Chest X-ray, PA view. Patient: 56 years old, sex F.
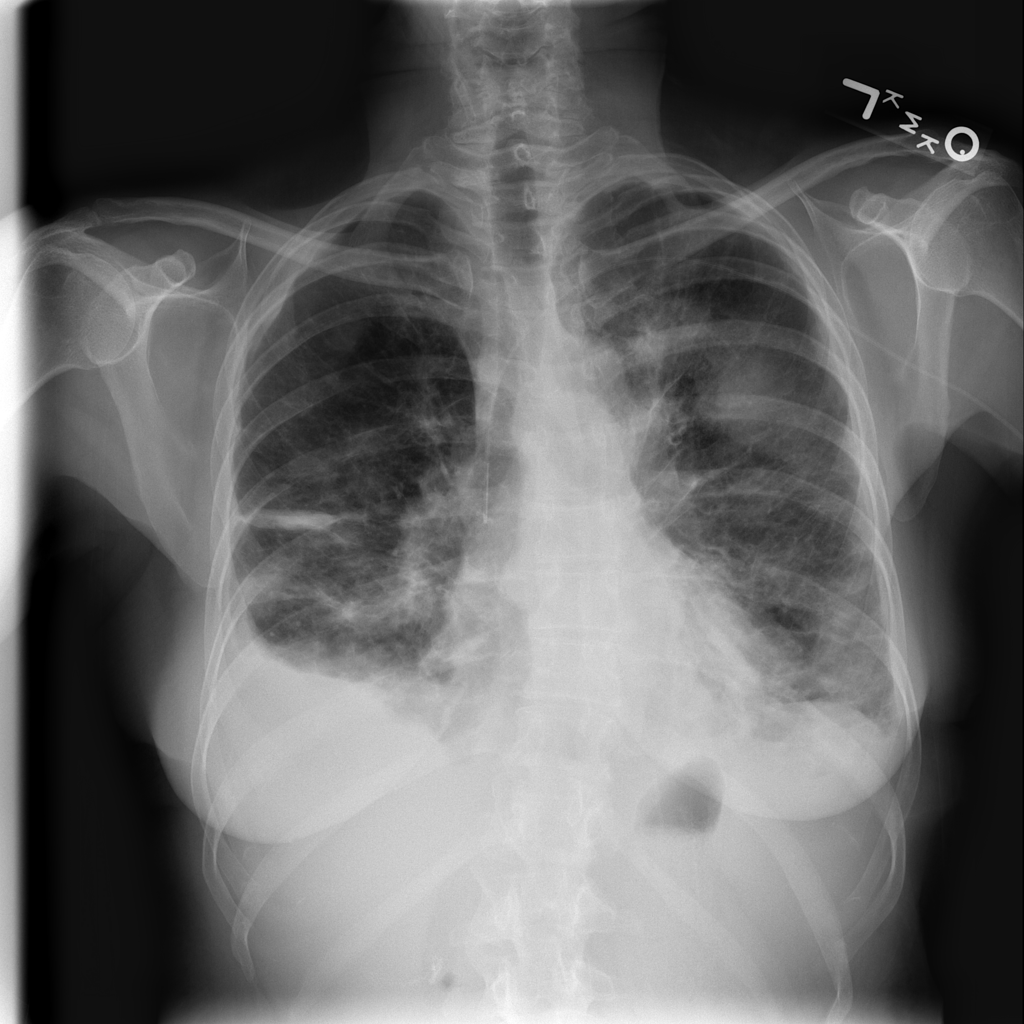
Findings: Atelectasis, Infiltration, Pneumonia